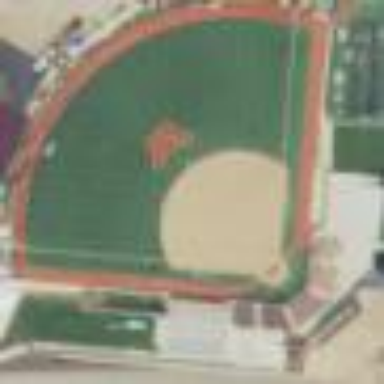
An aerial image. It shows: Stadium designed for softball games.